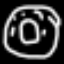
Label: donut